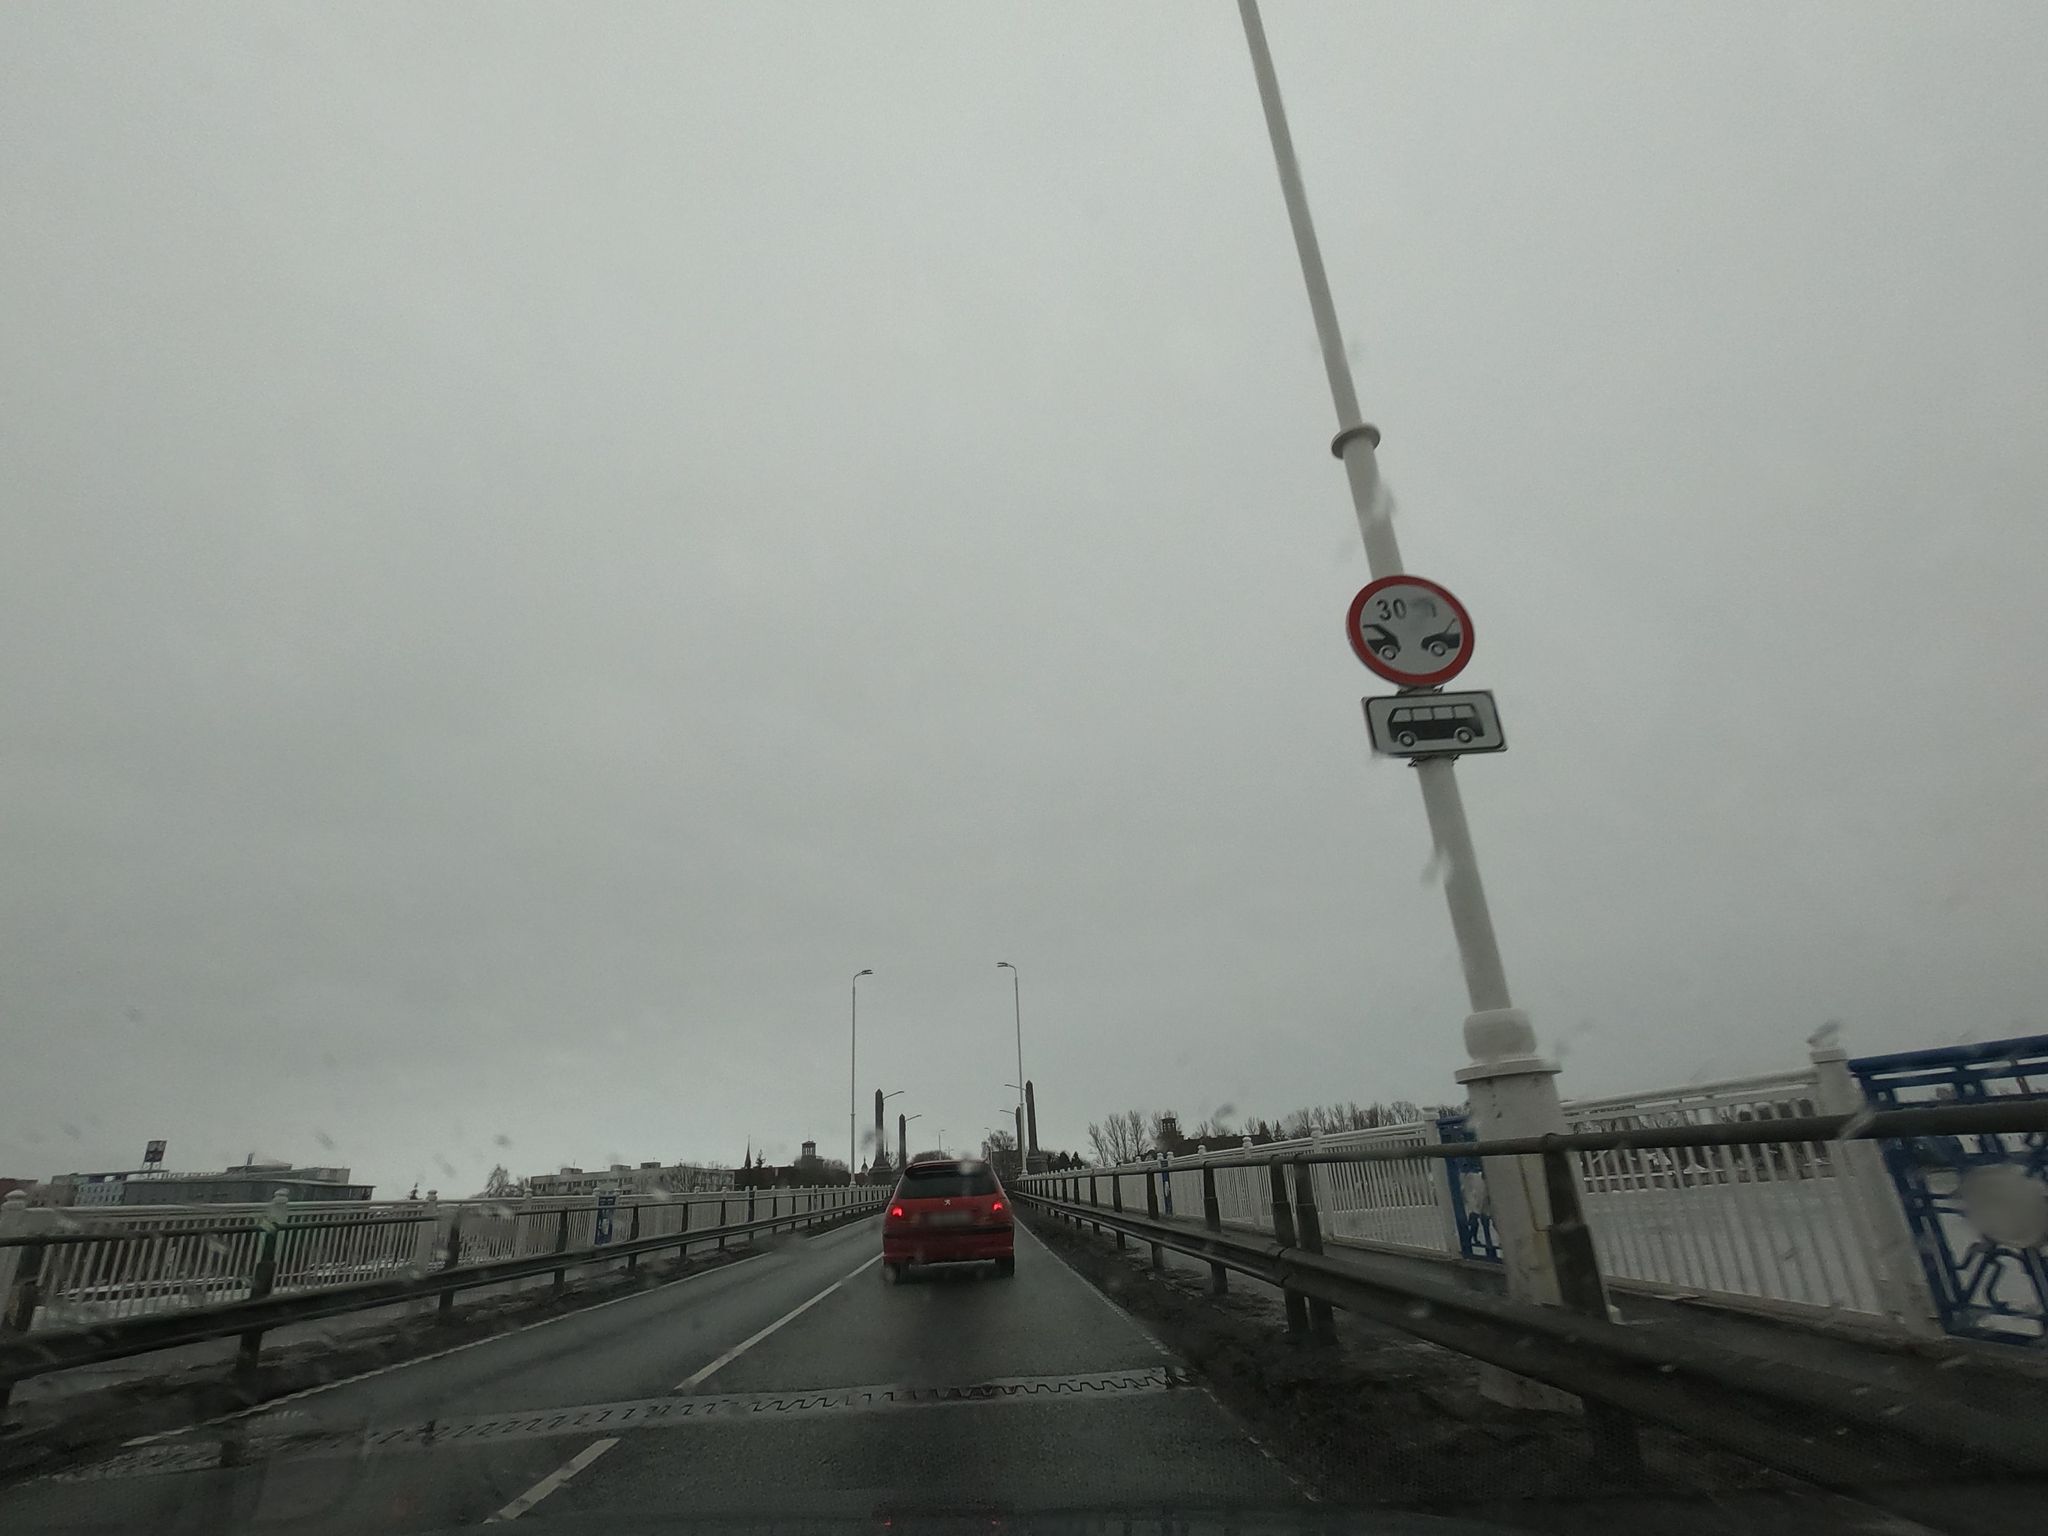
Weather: snowy
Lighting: day
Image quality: good
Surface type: driving surface
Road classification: secondary
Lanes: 2
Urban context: dense urban cluster
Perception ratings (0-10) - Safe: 4.45, Lively: 0.89, Beautiful: 1.98, Boring: 2.6, Depressing: 7.36, Wealthy: 2.28